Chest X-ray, AP view. Patient: 73 years old, sex F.
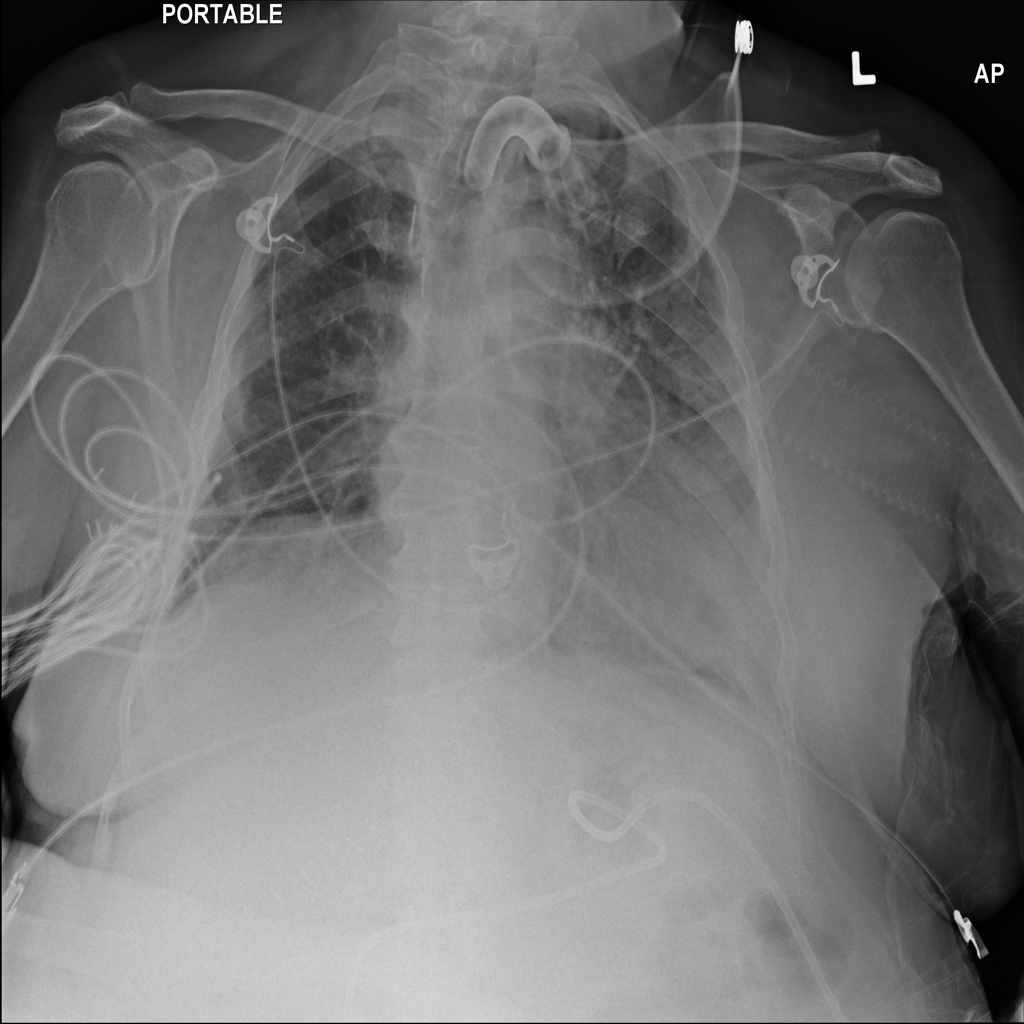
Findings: No Finding